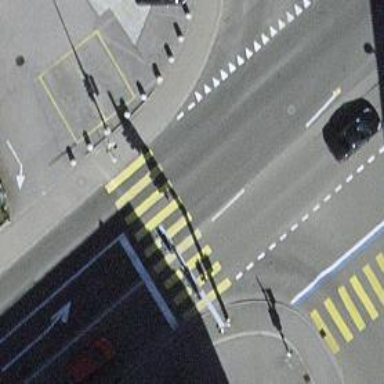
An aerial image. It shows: Road crossing with traffic signals.